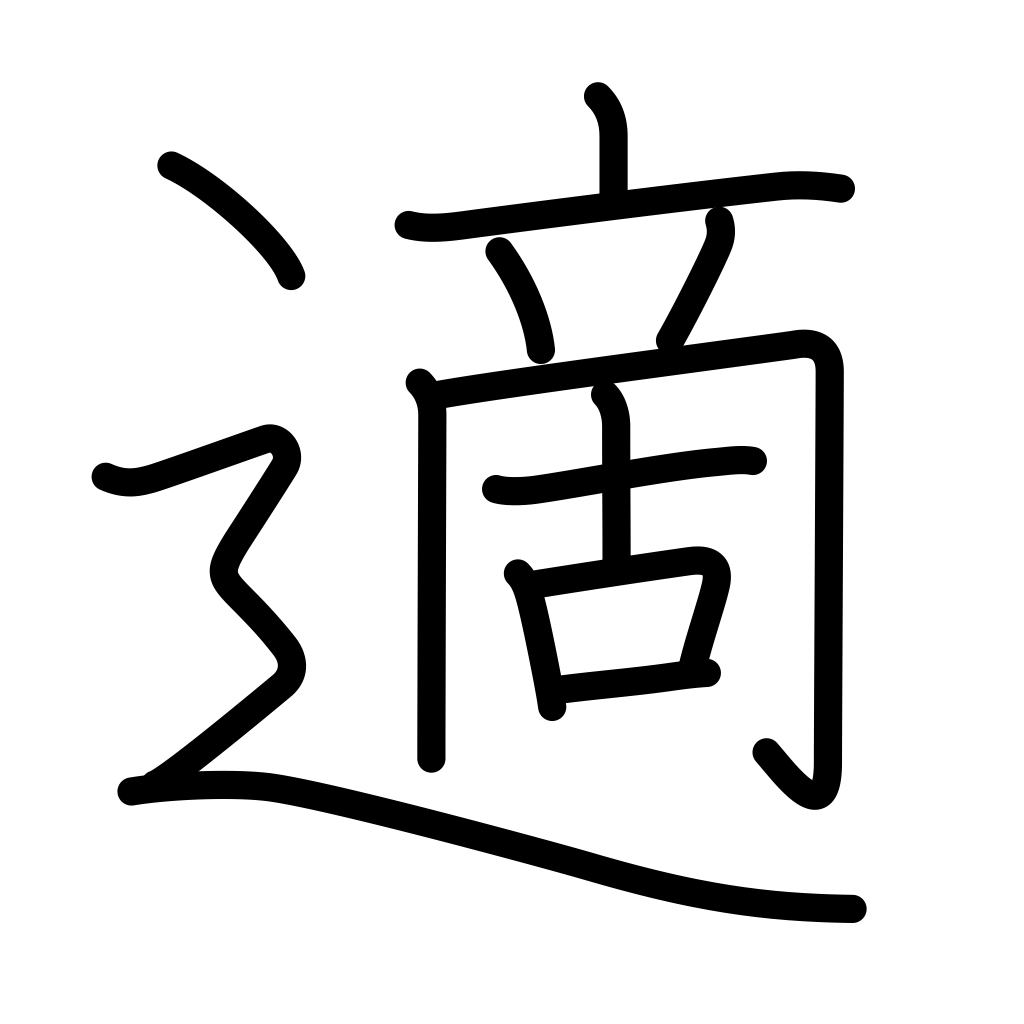
Meaning: suitable, occasional, rare, qualified, capable